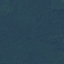
Label: Forest